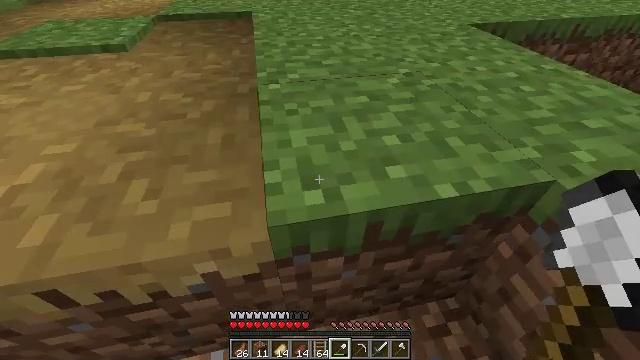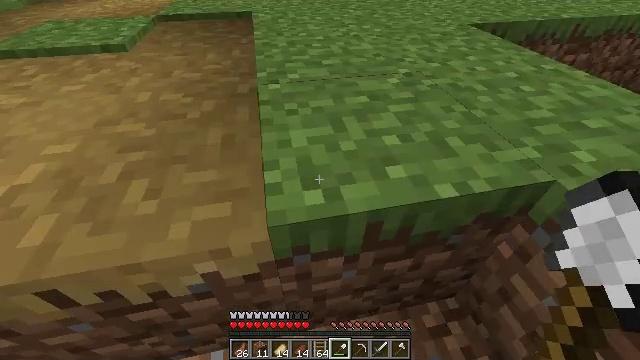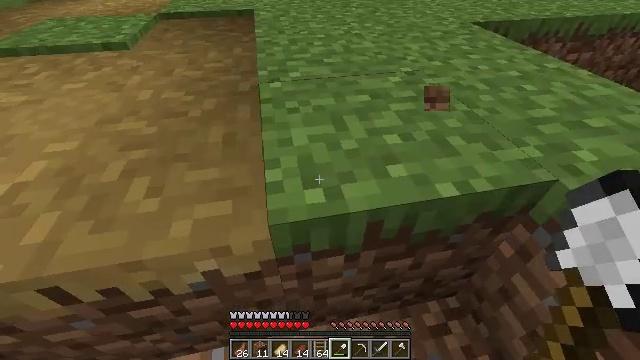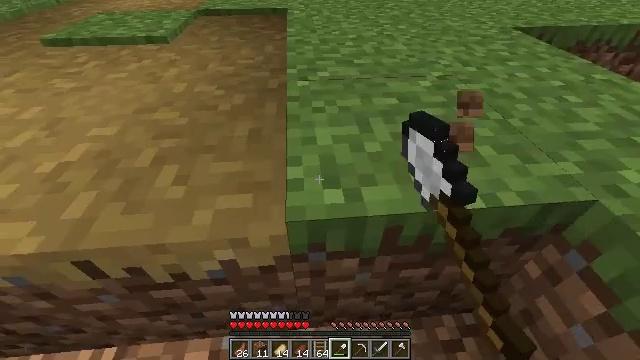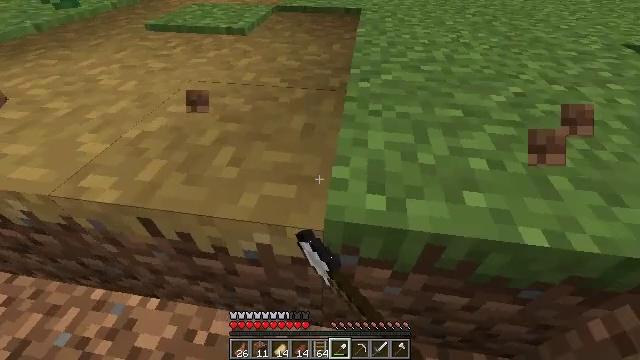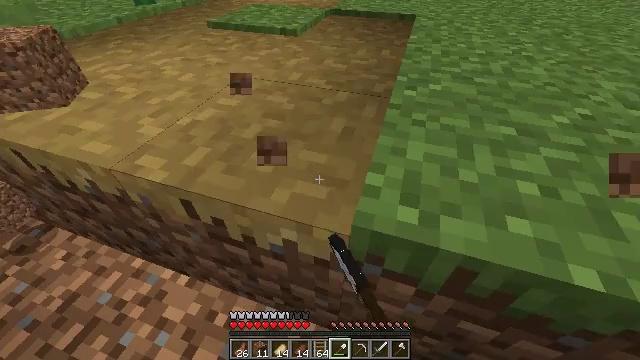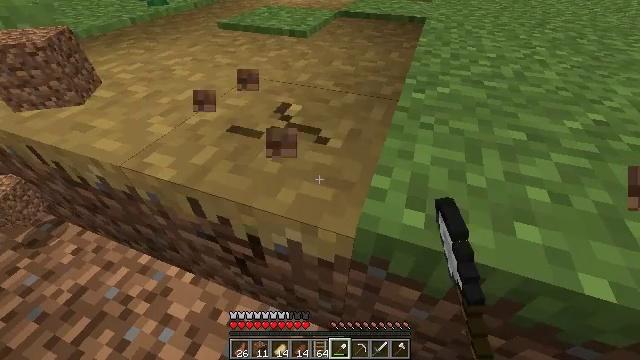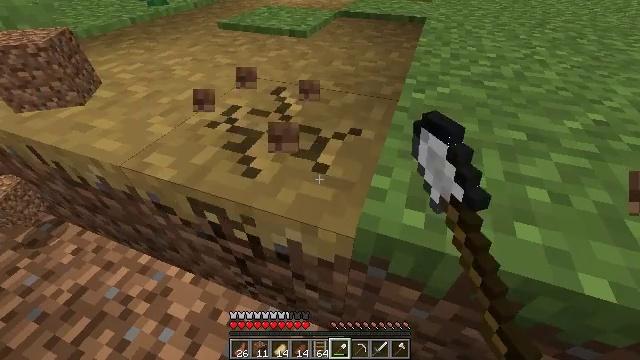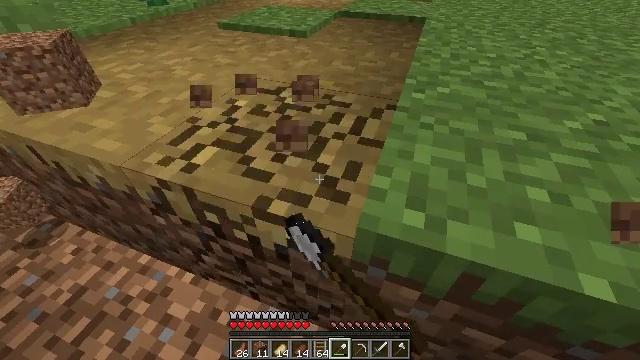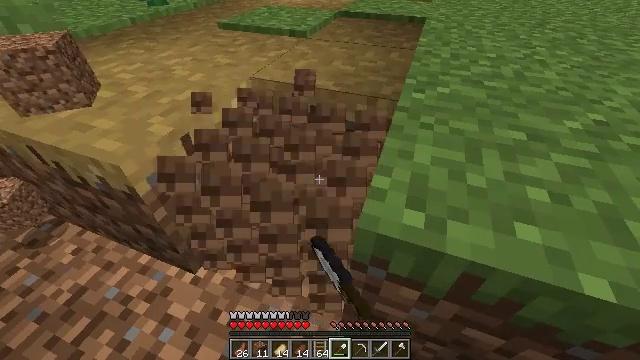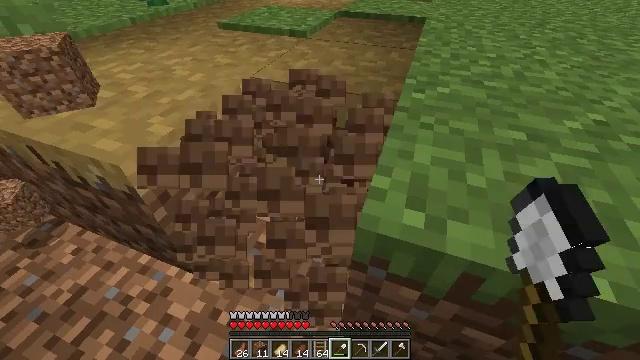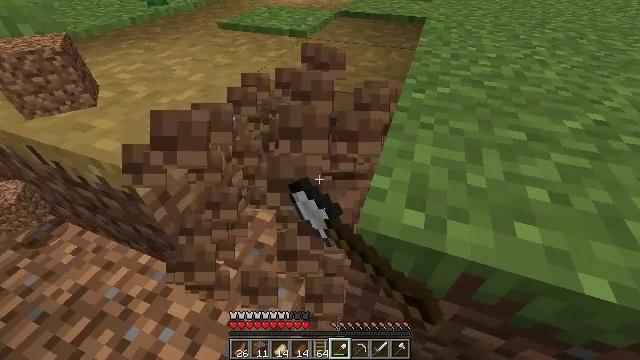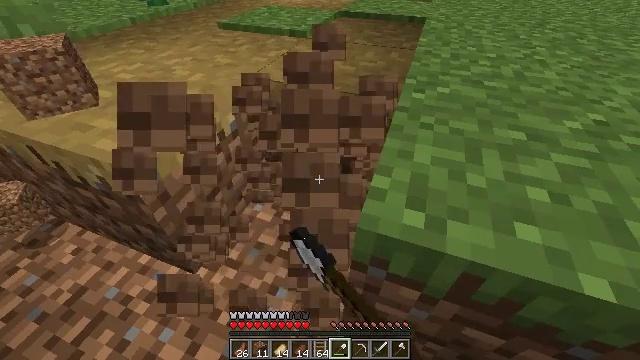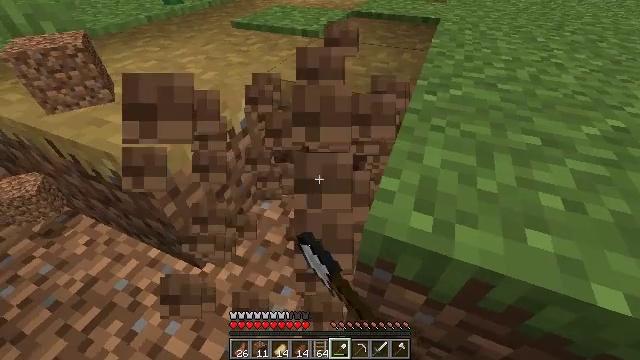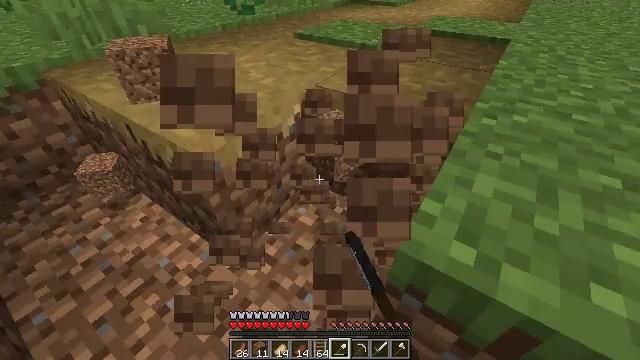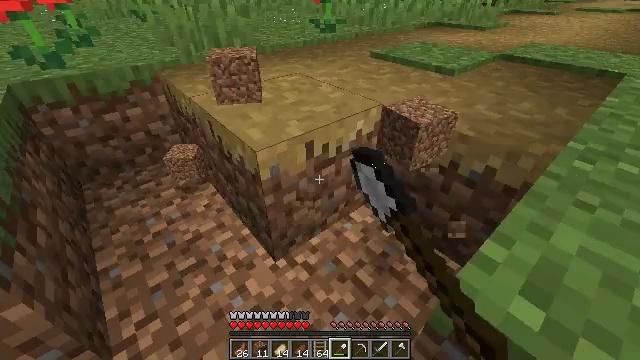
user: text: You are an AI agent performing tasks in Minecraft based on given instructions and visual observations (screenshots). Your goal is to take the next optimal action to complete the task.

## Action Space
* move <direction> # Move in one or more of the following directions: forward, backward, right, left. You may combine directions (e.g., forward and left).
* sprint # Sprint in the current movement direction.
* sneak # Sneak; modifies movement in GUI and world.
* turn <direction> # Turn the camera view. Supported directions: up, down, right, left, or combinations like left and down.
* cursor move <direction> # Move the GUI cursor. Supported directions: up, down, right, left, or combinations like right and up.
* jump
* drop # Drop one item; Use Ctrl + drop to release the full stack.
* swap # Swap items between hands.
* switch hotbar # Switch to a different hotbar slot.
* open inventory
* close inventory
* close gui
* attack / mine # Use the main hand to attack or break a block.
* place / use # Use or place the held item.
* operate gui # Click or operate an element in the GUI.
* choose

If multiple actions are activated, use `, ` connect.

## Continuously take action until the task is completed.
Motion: motion action
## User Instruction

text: Dig the grass path to transform it.
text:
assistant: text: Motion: no_op
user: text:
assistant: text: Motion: attack / mine
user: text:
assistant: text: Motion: turn left, attack / mine
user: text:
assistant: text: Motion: turn left, attack / mine
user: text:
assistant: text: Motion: turn left, attack / mine
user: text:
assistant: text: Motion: turn left, attack / mine
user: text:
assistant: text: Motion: attack / mine
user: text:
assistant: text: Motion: attack / mine
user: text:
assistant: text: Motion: attack / mine
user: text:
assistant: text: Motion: attack / mine
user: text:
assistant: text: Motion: attack / mine
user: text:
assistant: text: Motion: attack / mine
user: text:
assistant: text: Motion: turn left, attack / mine
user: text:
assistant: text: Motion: turn left and up, attack / mine
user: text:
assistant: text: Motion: turn left and up, attack / mine
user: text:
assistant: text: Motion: turn left and up, attack / mine
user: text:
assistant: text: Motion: turn left and up, attack / mine
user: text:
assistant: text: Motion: attack / mine
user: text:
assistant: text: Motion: attack / mine
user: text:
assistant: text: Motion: attack / mine
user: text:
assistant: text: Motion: attack / mine
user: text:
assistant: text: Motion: attack / mine
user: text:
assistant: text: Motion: move forward, attack / mine
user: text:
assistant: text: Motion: move forward, attack / mine
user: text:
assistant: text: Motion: move forward, turn up, attack / mine
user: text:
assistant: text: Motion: move forward, turn left and up, attack / mine
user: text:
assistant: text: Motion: turn left and up, attack / mine
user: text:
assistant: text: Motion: attack / mine
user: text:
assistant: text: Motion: attack / mine
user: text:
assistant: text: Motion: attack / mine